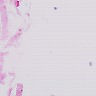
Metastatic tissue present: no